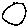
Label: moon